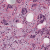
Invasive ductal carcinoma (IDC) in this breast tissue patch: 1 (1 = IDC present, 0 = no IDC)